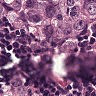
Metastatic tissue present: yes